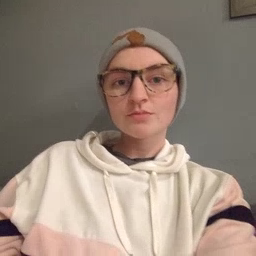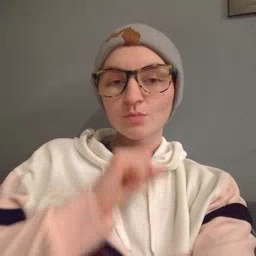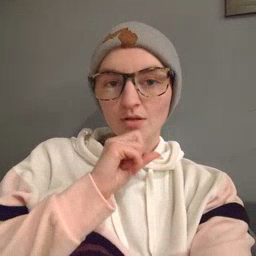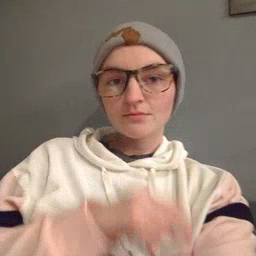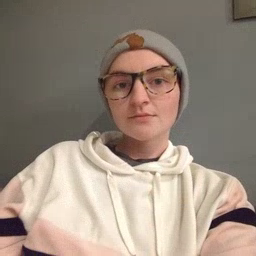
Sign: frog